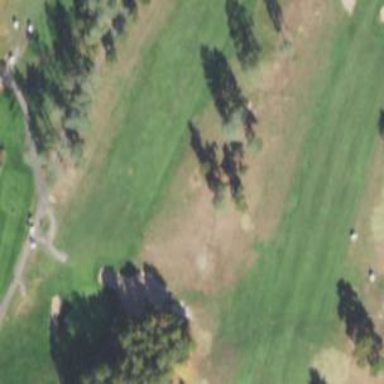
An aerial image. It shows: Grassy fairway on golf course.